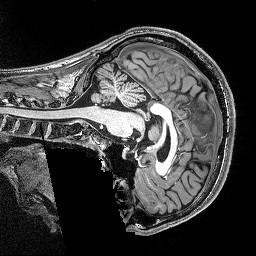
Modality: T1w
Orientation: sagittal
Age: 30
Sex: male